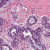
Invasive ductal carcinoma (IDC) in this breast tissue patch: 0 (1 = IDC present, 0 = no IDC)